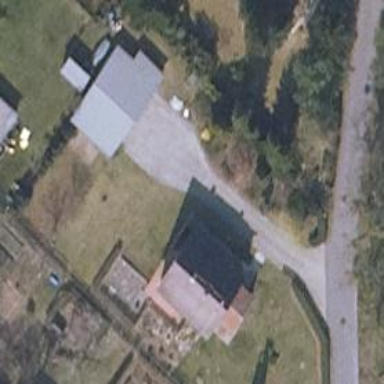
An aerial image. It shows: Driveway leading to service road.